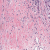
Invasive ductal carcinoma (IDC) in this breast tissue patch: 1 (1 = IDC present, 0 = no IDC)